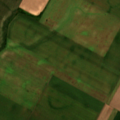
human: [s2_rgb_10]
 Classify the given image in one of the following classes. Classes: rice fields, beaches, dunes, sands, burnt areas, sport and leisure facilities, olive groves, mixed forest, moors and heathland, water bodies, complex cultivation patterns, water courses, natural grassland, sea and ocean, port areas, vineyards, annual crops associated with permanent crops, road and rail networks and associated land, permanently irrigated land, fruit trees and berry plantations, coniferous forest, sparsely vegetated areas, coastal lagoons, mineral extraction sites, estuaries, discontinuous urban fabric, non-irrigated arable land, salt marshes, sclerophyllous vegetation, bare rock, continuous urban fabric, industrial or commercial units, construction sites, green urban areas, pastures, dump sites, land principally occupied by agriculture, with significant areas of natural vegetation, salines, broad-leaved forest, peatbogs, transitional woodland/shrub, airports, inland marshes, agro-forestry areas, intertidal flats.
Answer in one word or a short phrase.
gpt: non-irrigated arable land